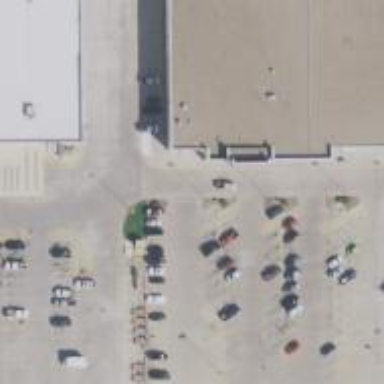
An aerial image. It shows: Parking space.